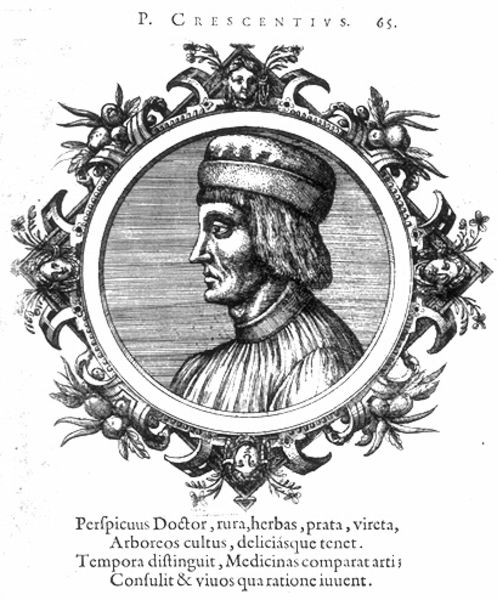
Titel: Bildnis des Pietro Crescentiis
Institution: (Seriendruck)
Schlagwörter: baum, blätter, mann, schatten, weiß, blumen, frisur, grau, haar, hut, köpfe, licht, mund, nase, profil, schwarz, stirn, haube, ornament, gesichter, hemd, kappe, mütze, augen, falten, kragen, mensch, rahmen, bild, bildnis, herr, portrait, porträt, kirche, auge, gewand, haare, lange haare, kaufmann, person, pflanzen, brustbild, kinn, lippen, kreis, oval, pony, rund, tondo, engel, früchte, schrift, italien, man, furchen, grafik, graphik, rand, kaiser, könig, papst, detail, inschrift, brauen, dekor, floral, seitenansicht, wange, buch, medaillon, druck, druckgraphik, schraffur, radierung, stich, mundwinkel, kupfer, seite, illustration, schwarzweiß, text, beschriftung, herrscher, arzt, medizin, pupille, braue, rom, verziert, wappen, raphik, wangenknochen, junger mann, priester, griechenland, zeilen, putten, kupferstich, doktor, münze, latein, mediziner, lateinisch, nero, umrandet, eroberer, pagenschnitt, stimmer, tobias, kasier, rollwerk, kehlkopf, stirche, rundg, profiel, crescentius, heilkunde, medice